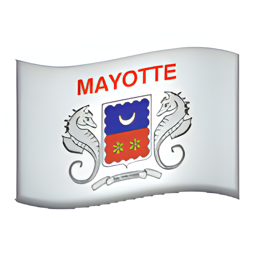
Name: flag for mayotte
Emoji: 🇾🇹
Group: Flags
Sub-group: country-flag